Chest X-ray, AP view. Patient: 55 years old, sex F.
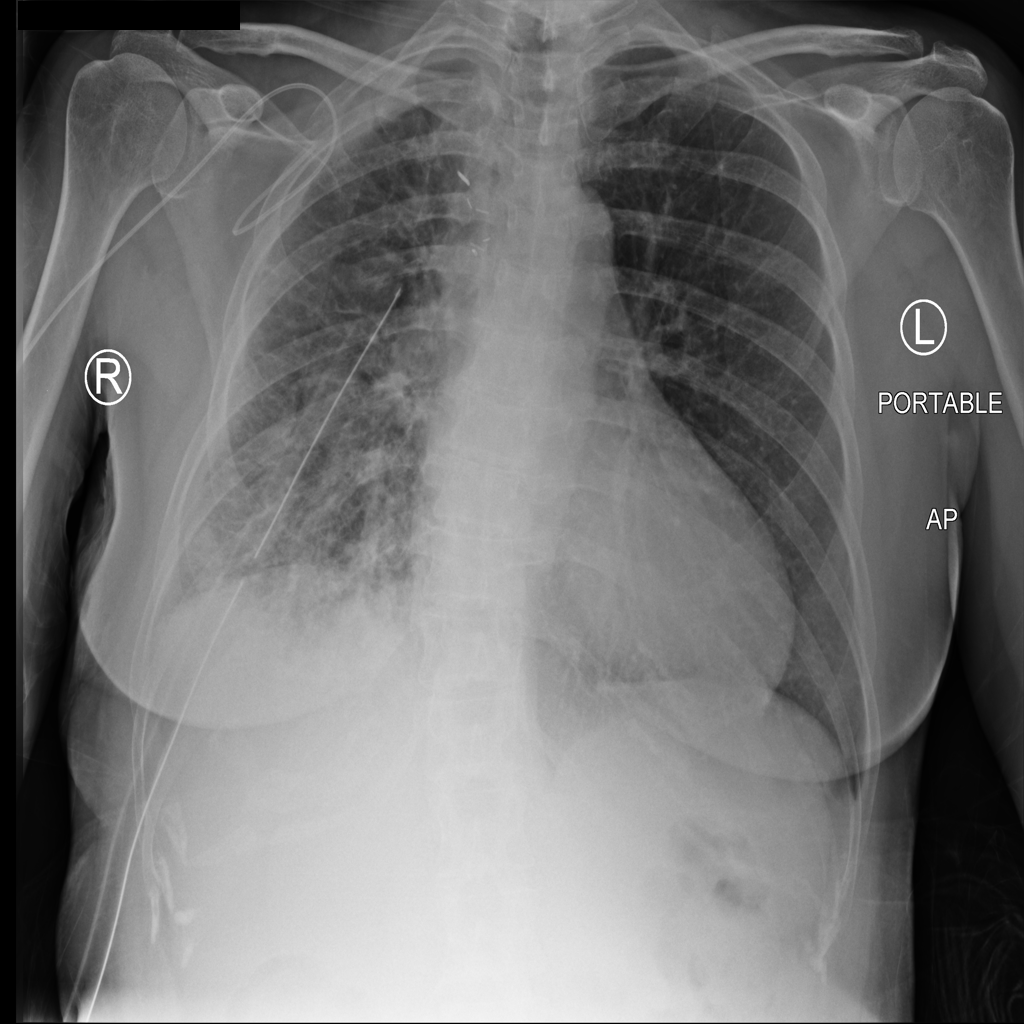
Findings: No Finding